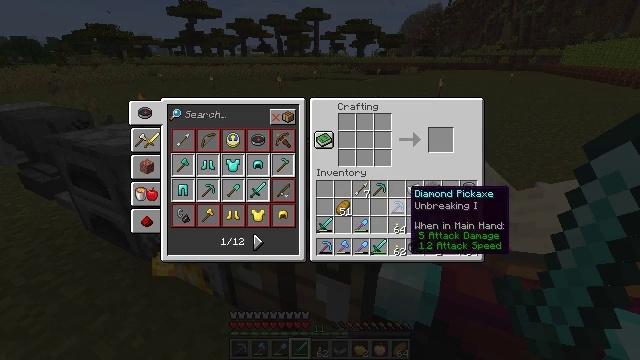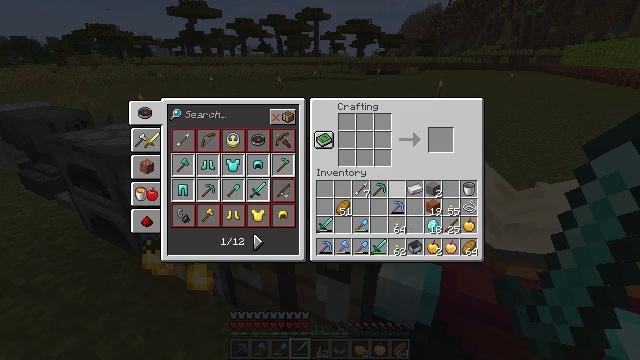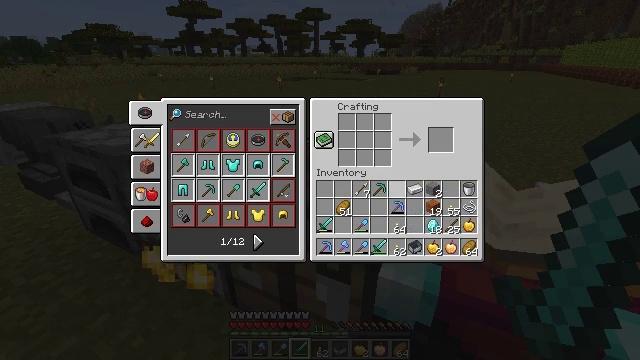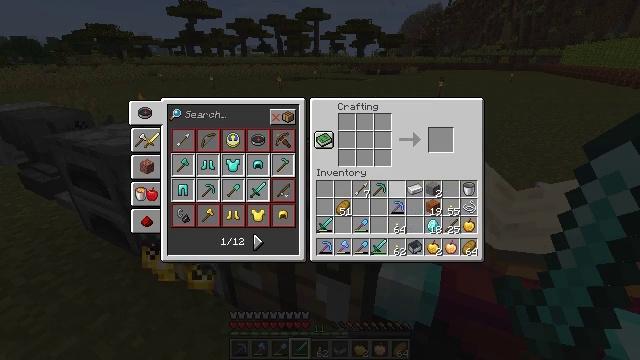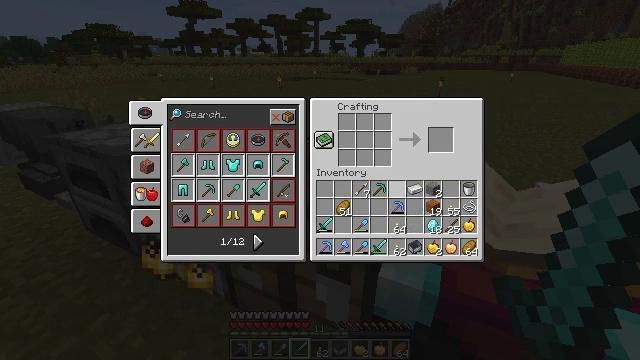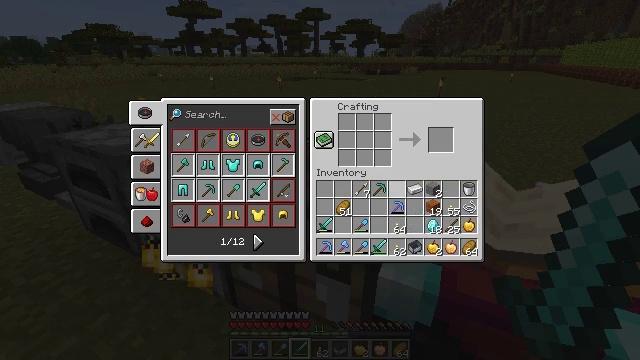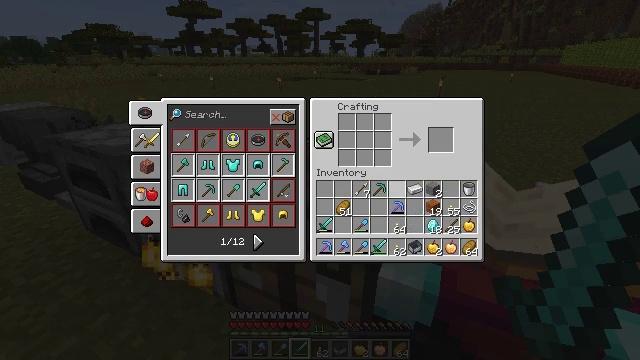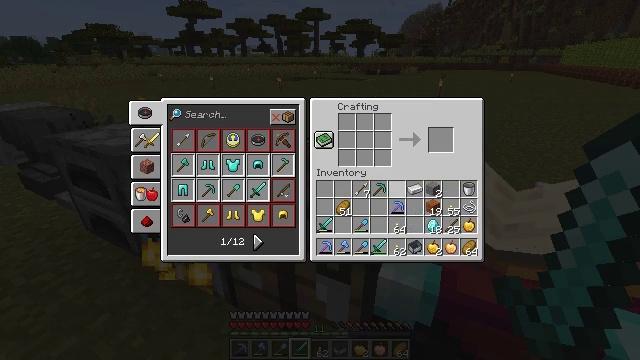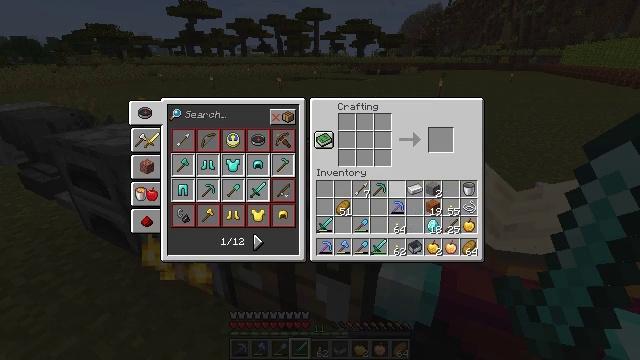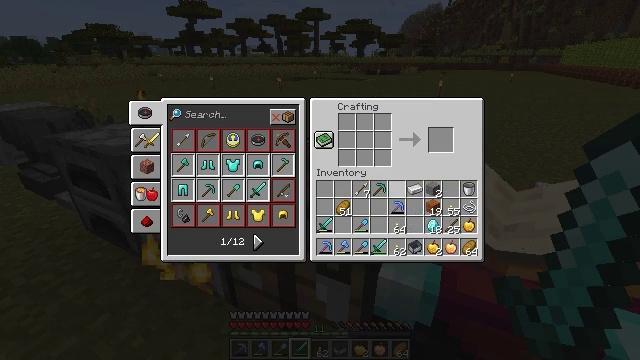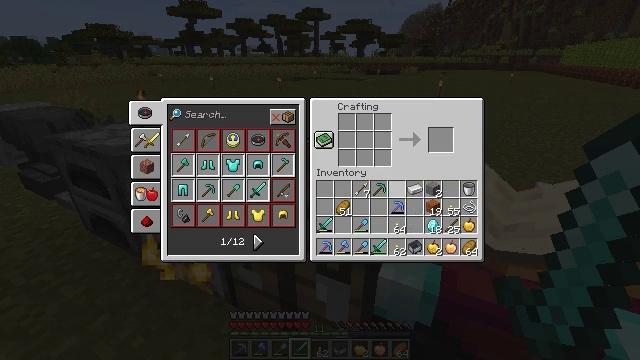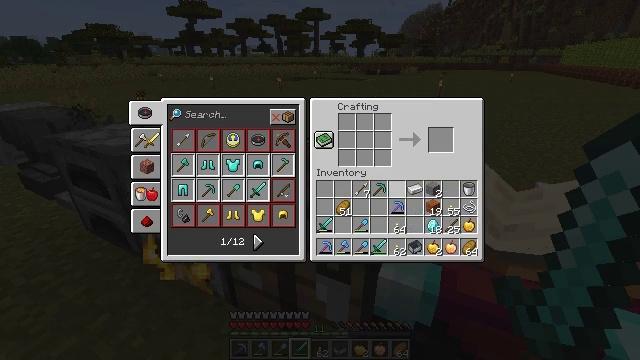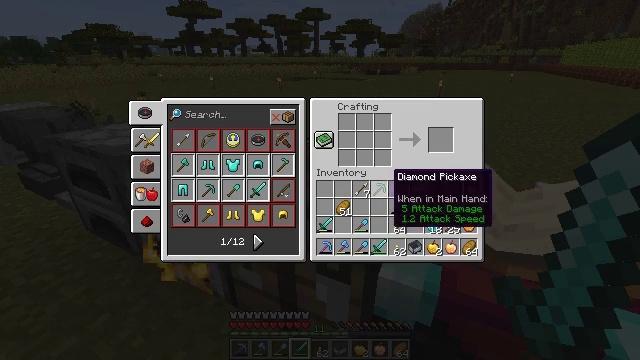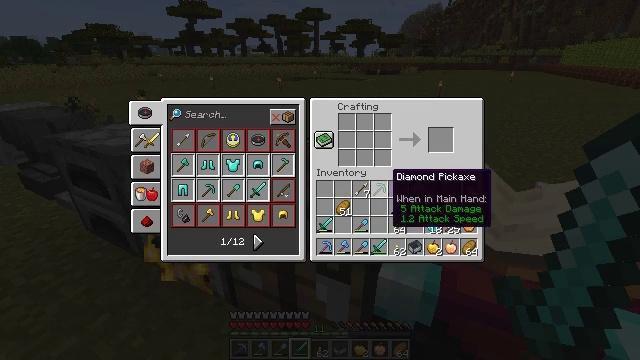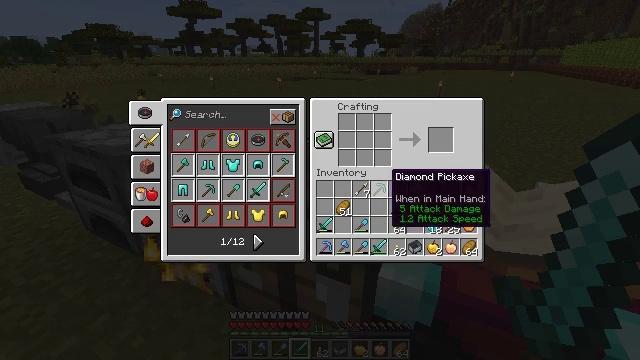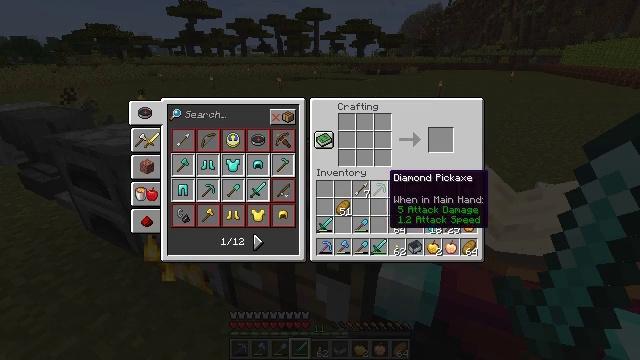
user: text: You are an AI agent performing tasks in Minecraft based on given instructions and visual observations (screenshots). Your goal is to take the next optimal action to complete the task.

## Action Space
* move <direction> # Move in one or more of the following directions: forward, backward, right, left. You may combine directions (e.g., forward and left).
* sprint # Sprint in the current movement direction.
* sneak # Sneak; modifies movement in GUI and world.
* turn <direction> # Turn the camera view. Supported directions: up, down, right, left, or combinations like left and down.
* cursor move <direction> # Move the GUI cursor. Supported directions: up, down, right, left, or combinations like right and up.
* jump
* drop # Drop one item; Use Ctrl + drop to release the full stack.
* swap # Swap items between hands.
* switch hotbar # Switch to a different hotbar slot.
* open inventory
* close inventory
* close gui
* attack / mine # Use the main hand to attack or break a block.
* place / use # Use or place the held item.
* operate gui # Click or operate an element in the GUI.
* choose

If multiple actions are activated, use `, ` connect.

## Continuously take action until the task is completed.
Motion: motion action
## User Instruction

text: Remove a stone from the inventory.
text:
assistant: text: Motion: no_op
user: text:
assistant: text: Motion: no_op
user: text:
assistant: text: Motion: no_op
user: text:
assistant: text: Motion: no_op
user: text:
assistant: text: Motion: no_op
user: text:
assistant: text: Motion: no_op
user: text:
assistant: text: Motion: no_op
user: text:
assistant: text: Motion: no_op
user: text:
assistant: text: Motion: no_op
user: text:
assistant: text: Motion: no_op
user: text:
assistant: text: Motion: no_op
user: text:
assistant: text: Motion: no_op
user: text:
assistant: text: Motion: no_op
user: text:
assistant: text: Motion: no_op
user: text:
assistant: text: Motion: no_op
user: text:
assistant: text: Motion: no_op
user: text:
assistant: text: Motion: no_op
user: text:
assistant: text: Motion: no_op
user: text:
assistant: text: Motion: no_op
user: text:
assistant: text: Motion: no_op
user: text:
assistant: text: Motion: no_op
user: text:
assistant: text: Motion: no_op
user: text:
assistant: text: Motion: no_op
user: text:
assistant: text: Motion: no_op
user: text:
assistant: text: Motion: no_op
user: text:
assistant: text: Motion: cursor move down
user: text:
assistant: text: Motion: cursor move down
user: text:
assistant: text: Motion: cursor move down
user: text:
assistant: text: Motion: cursor move left and down
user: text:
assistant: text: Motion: cursor move down